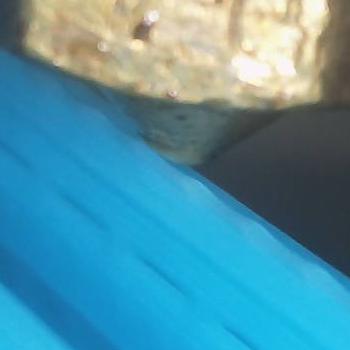
Flow rate: 56%